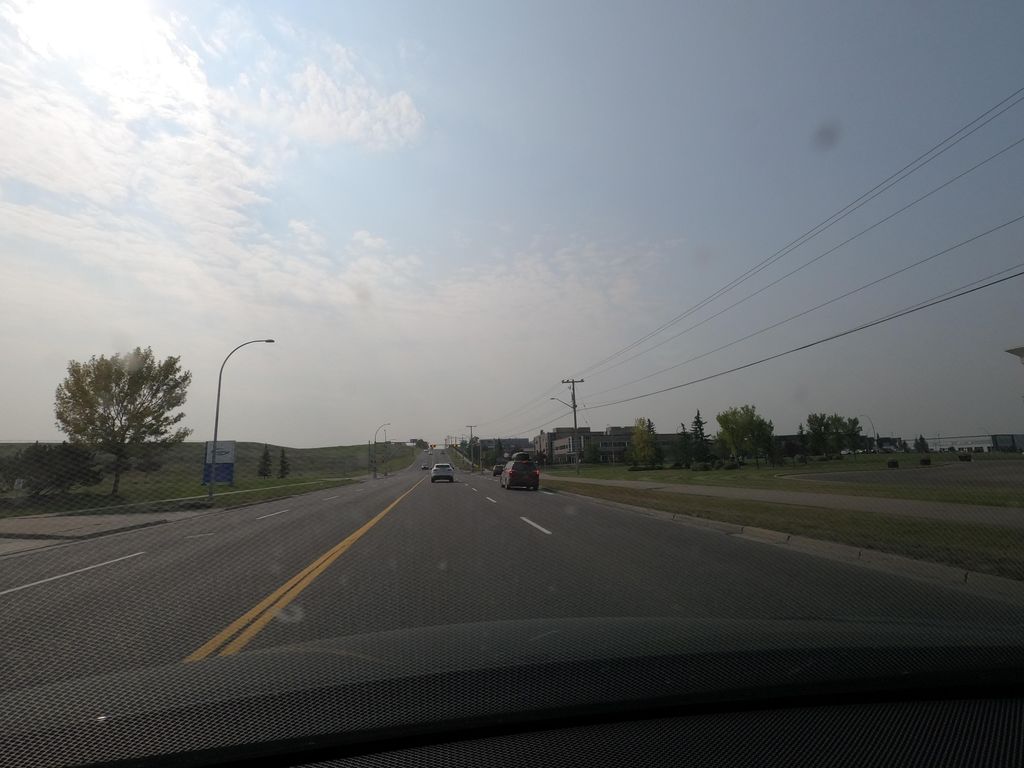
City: calgary